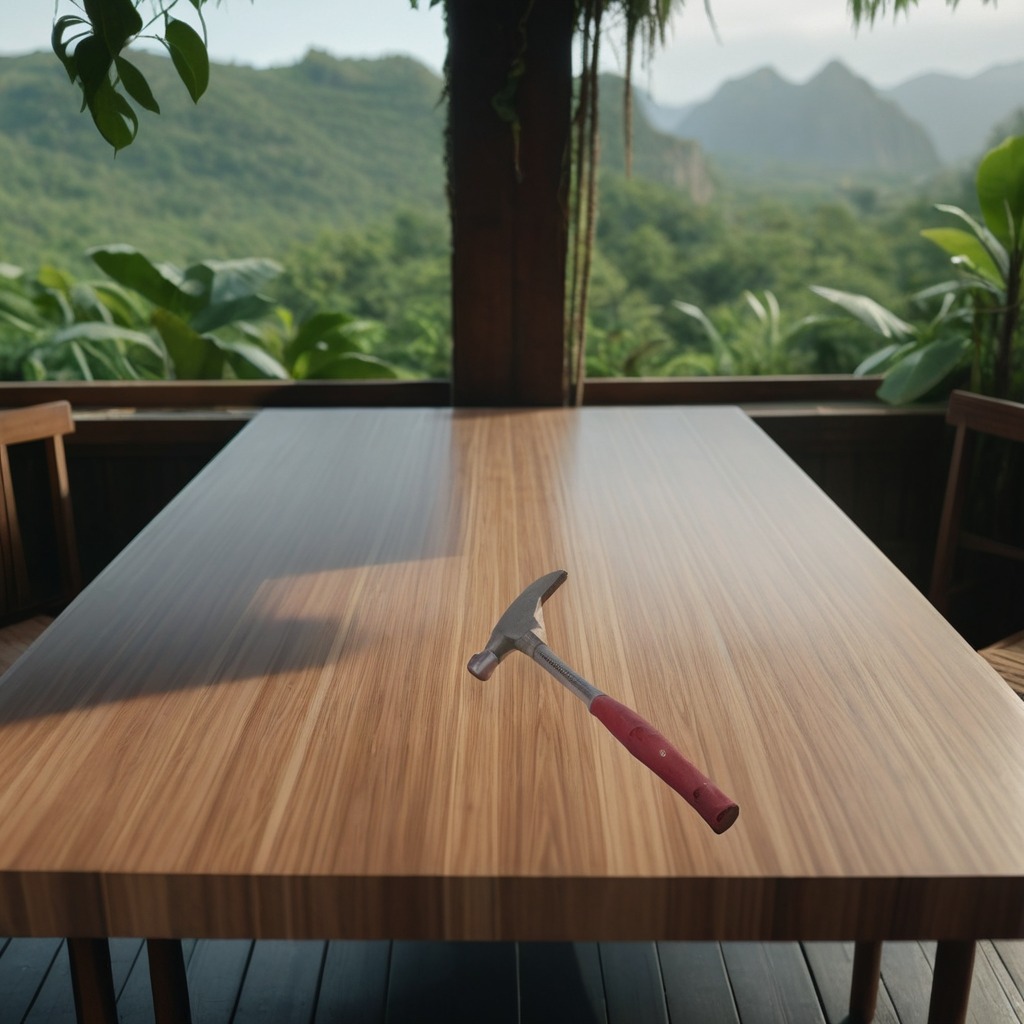
A hammer lies on the wooden table inside a jungle field workshop tent.